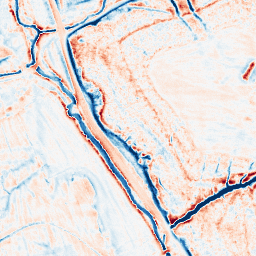
Category: edge_preserving
Decomposition family: anisotropic_diffusion
Decomposition parameters: iterations: 50
kappa: 10
gamma: 0.1
Upsampling method: sinc_blackman
Upsampling parameters: scale: 2
kernel_size: 16
Upsampling scale: 2